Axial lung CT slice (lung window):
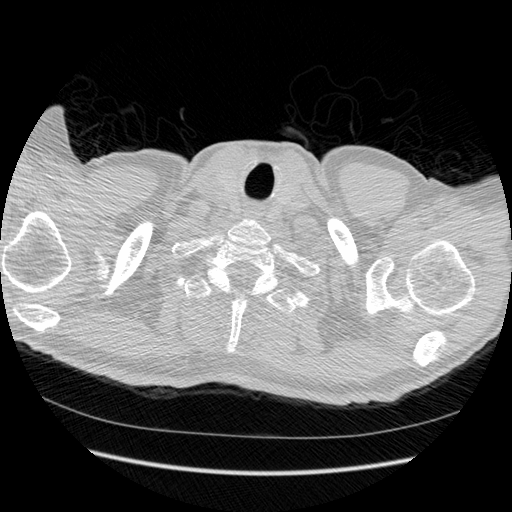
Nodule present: no